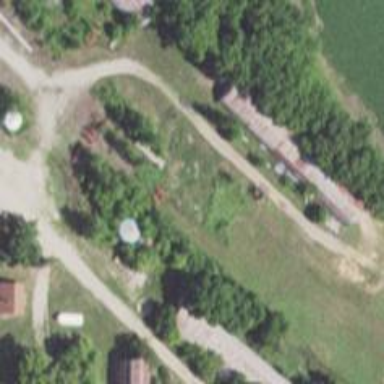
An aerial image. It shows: Abandoned railway.